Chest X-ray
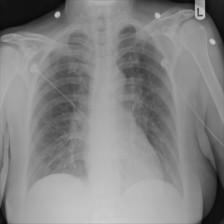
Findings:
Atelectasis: negative
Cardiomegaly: negative
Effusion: negative
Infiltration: negative
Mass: negative
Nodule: negative
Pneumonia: negative
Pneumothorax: negative
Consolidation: negative
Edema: negative
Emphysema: negative
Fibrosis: negative
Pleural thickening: negative
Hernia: negative